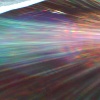
Label: sunburn